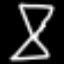
Label: hourglass